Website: walmart
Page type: cross-sells
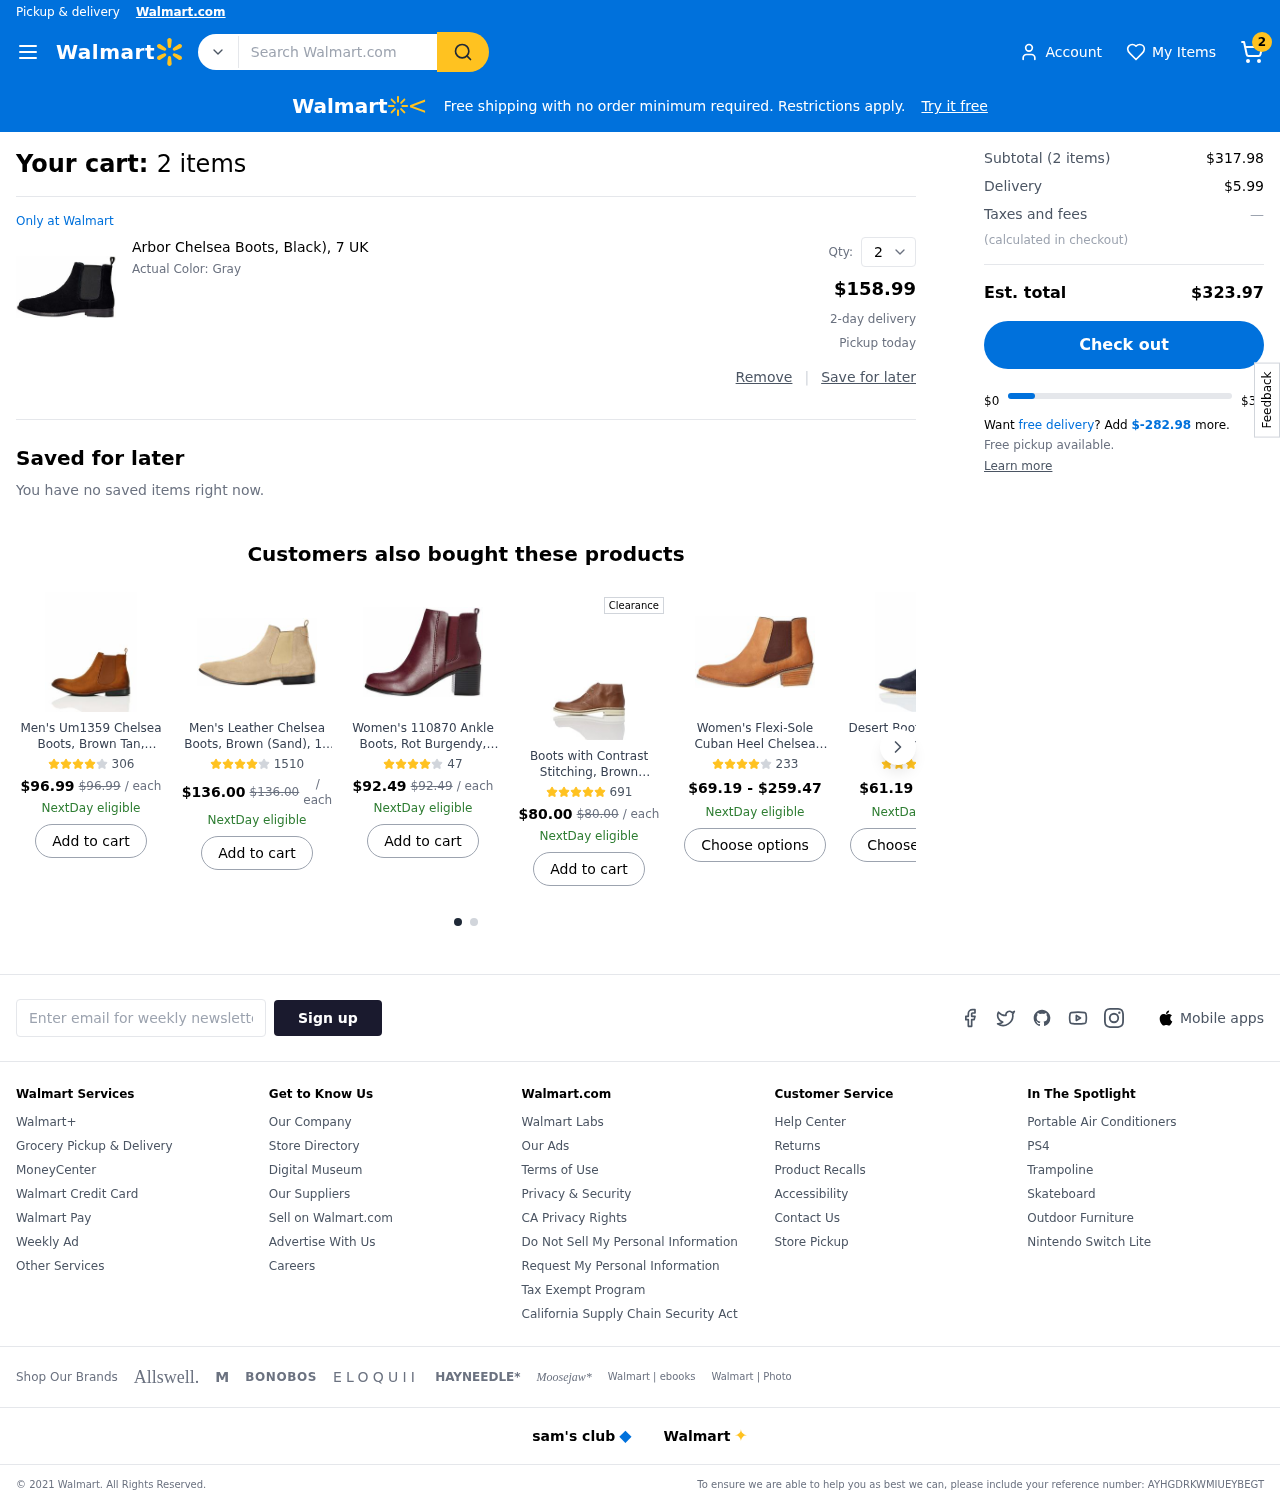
Product elements: key: PRODUCT1_NAME
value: Arbor Chelsea Boots, Black), 7 UK
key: PRODUCT1_PRICE
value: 158.99
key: PRODUCT1_QUANTITY
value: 2
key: PRODUCT6_PRICE
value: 86.49
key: PRODUCT7_PRICE
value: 67.99
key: PRODUCT2_NAME
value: Men's Um1359 Chelsea Boots, Brown Tan, Womens 10
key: PRODUCT2_NUM_RATINGS
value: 306
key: PRODUCT2_PRICE
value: $96.99
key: PRODUCT2_ORIGINAL_PRICE
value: $96.99
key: PRODUCT3_NAME
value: Men's Leather Chelsea Boots, Brown (Sand), 11 UK
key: PRODUCT3_NUM_RATINGS
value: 1510
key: PRODUCT3_PRICE
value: $136.00
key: PRODUCT3_ORIGINAL_PRICE
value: $136.00
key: PRODUCT4_NAME
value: Women's 110870 Ankle Boots, Rot Burgendy, 3/3.5 UK
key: PRODUCT4_NUM_RATINGS
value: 47
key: PRODUCT4_PRICE
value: $92.49
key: PRODUCT4_ORIGINAL_PRICE
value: $92.49
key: PRODUCT5_NAME
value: Boots with Contrast Stitching, Brown (camel), 43 EU
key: PRODUCT5_NUM_RATINGS
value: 691
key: PRODUCT5_PRICE
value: $80.00
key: PRODUCT5_ORIGINAL_PRICE
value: $80.00
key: PRODUCT6_NAME
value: Women's Flexi-Sole Cuban Heel Chelsea Boots, Brown (Tan Tan), US 10
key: PRODUCT6_NUM_RATINGS
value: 233
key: PRODUCT7_NAME
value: Desert Boot 2, Women's Desert Boots
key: PRODUCT7_NUM_RATINGS
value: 64
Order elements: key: ORDER_NUM_ITEMS
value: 2
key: ORDER_NUM_ITEMS
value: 2 items
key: ORDER_SUBTOTAL
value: $317.98
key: ORDER_SHIPPING_COST
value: $5.99
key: ORDER_TOTAL
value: $323.97
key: ORDER_FREE_DELIVERY_REMAINING
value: $-282.98
Search elements: key: HEADER_SEARCH
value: Search Walmart.com